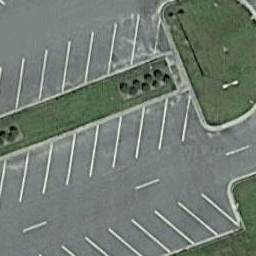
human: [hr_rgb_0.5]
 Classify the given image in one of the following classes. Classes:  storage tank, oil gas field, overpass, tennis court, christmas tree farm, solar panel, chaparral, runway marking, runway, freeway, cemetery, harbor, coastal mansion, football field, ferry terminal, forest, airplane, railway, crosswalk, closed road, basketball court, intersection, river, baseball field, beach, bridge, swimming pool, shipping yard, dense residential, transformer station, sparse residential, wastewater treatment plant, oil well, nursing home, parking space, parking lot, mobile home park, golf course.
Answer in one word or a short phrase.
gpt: parking space